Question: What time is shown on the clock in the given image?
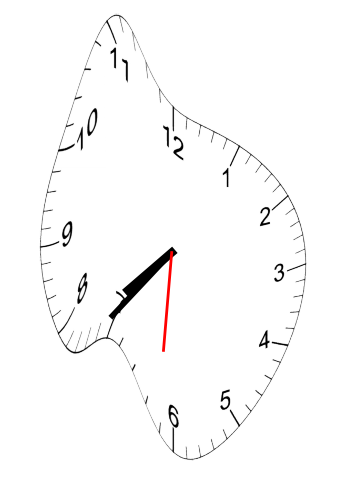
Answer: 07:36:31